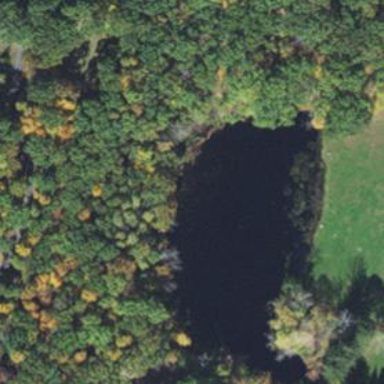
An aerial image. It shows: Serene pond surrounded by nature.